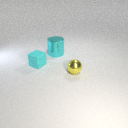
small cyan rubber cube behind small yellow metal sphere